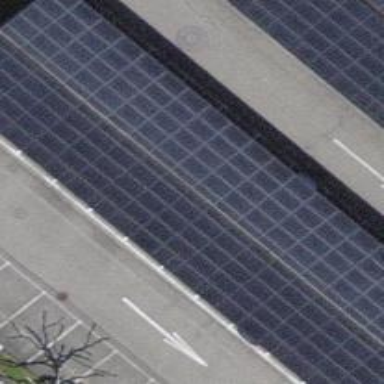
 consisting of solar photovoltaic panels."